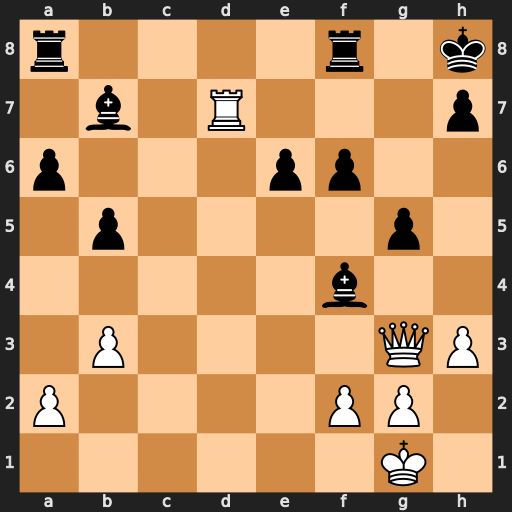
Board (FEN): r4r1k/1b1R3p/p3pp2/1p4p1/5b2/1P4QP/P4PP1/6K1
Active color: w
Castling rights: -
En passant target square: -
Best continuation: Qd3 Be4 Qxe4